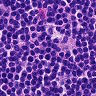
Metastatic tissue present: no